Interaction volume radius: 10 \u00c5
Interaction volume height: 15 \u00c5
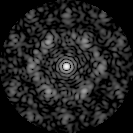
Disorder parameter: 0.7153